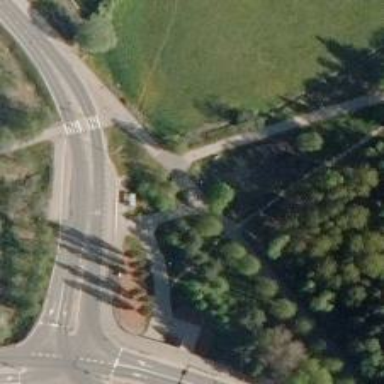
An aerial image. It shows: Asphalt cycleway.